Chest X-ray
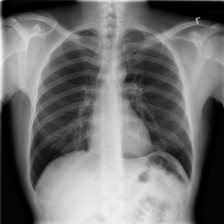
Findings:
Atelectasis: negative
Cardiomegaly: negative
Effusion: negative
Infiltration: negative
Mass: negative
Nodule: negative
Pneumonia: negative
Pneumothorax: negative
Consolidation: negative
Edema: negative
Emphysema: negative
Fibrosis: negative
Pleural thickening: negative
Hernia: negative